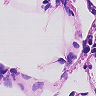
Metastatic tissue present: no